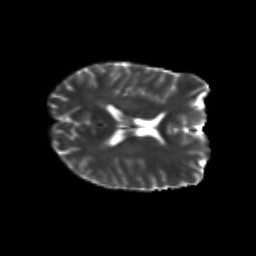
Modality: T2w
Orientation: axial
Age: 24
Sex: male
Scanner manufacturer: siemens
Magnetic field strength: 3 T
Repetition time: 3.5 s
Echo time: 0.113 s